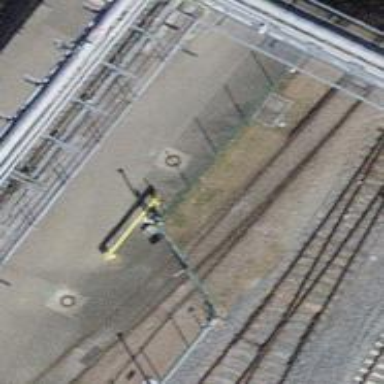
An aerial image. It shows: Railway switch.